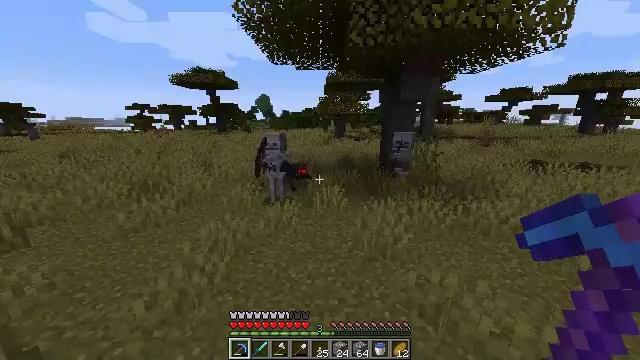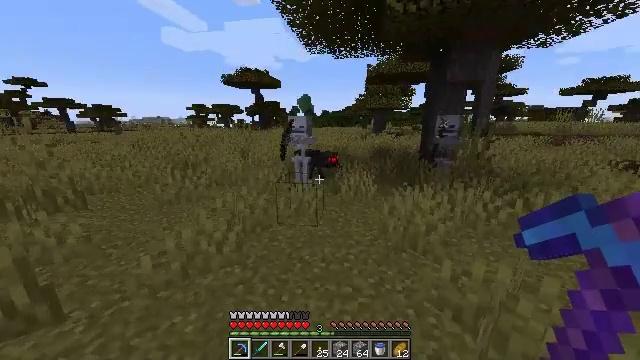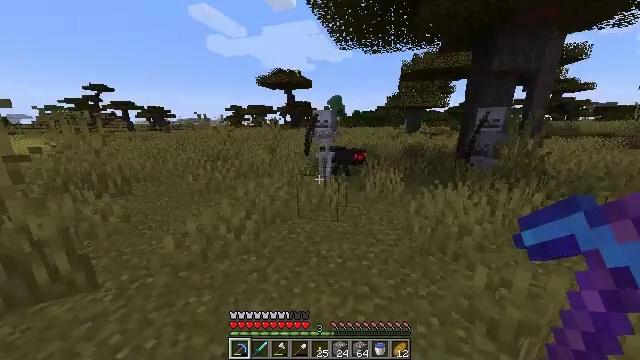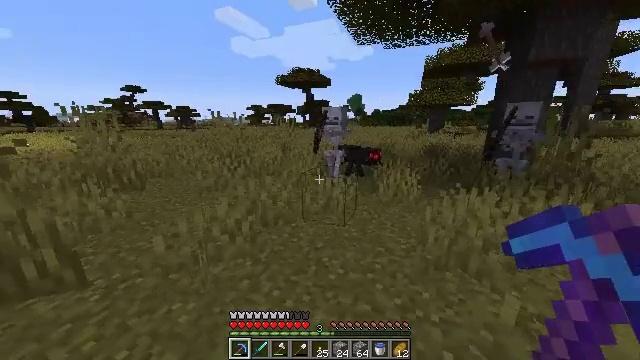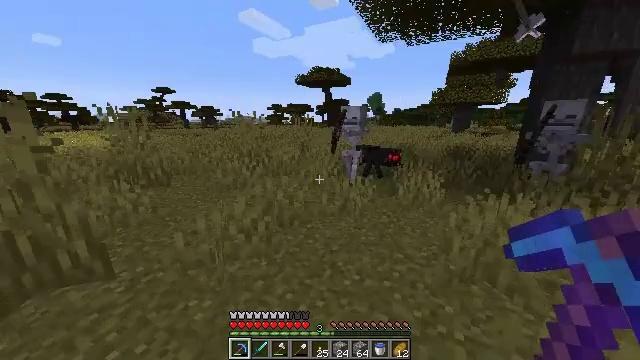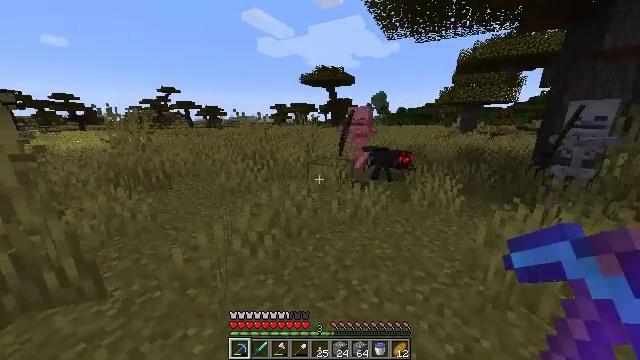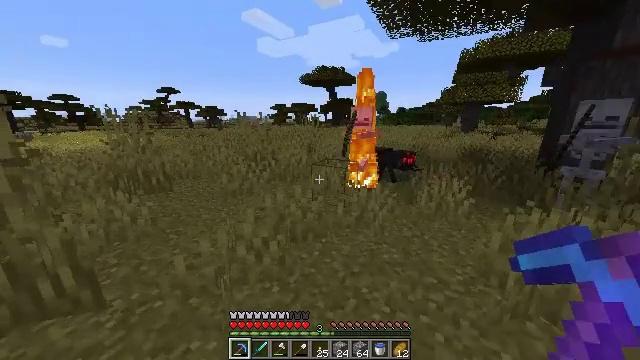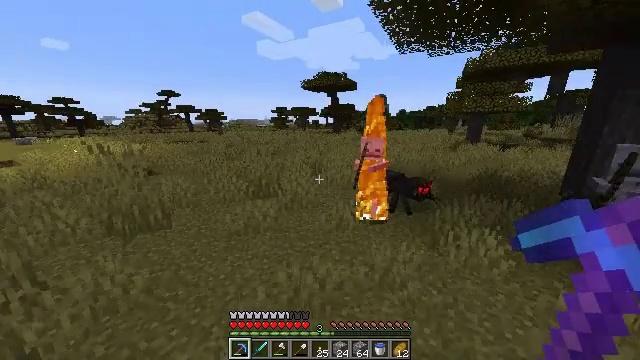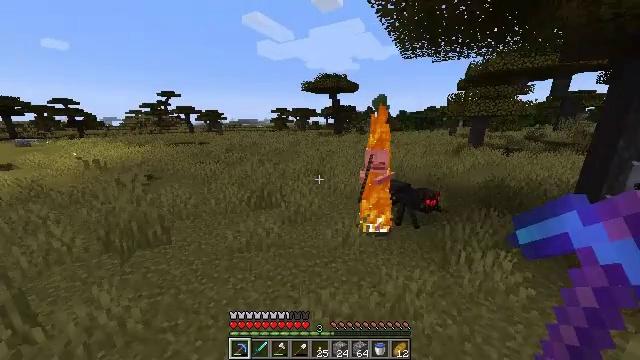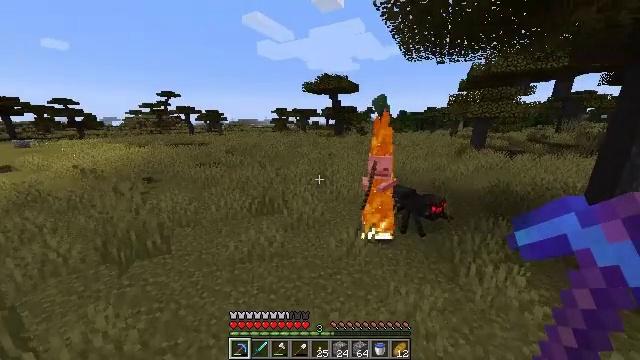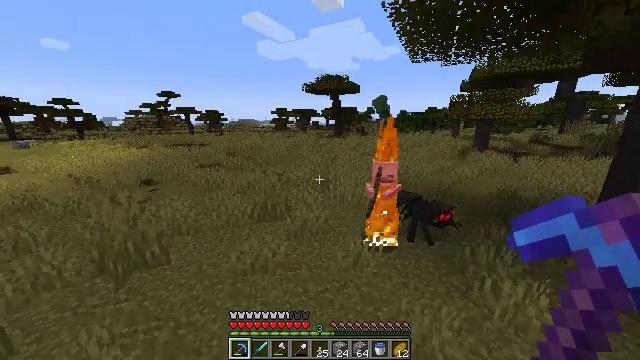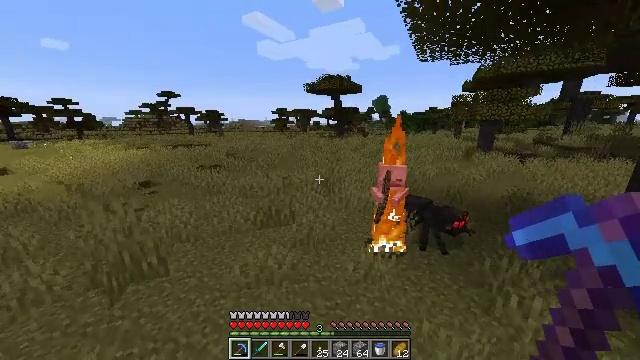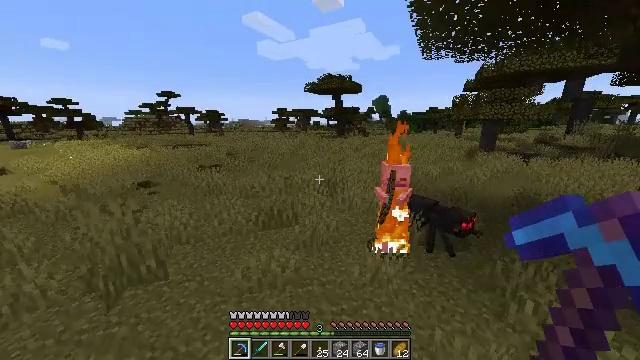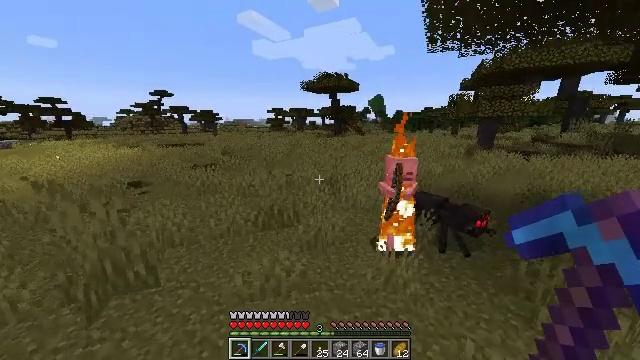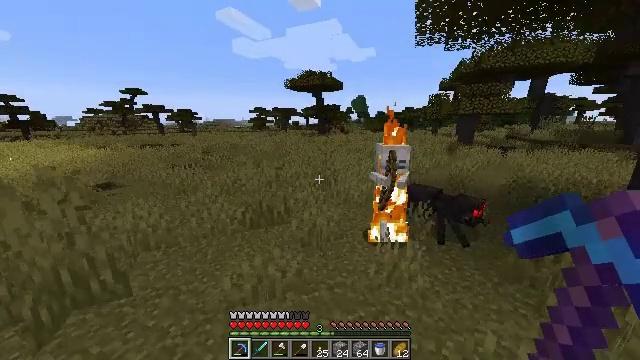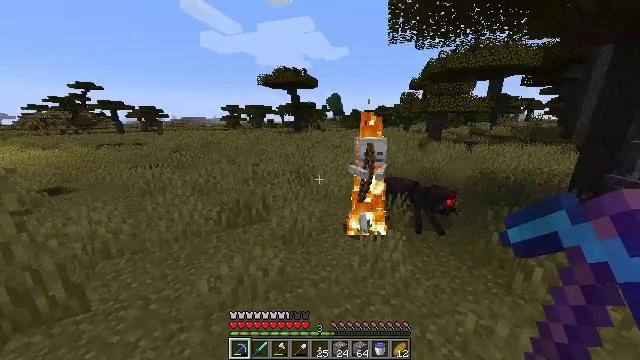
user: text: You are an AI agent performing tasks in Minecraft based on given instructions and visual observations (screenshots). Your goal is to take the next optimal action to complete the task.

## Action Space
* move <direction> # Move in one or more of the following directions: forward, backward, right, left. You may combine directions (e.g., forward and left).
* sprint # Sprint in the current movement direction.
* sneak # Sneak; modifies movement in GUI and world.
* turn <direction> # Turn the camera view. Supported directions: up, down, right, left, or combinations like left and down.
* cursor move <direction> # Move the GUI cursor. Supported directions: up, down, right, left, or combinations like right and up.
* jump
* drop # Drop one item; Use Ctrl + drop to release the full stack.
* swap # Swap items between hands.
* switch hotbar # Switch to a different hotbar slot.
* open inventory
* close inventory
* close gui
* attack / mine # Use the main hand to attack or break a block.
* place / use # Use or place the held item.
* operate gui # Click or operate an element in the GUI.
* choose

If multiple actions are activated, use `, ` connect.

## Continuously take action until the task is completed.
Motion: motion action
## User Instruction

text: Harvest tall grass for seeds.
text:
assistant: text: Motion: move forward and move left, turn left
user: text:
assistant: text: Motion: move forward and move left, turn left
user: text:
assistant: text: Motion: move forward and move left, turn left
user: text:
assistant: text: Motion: move forward and move left, turn left
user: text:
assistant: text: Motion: move forward and move left
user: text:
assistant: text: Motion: move forward and move left, jump
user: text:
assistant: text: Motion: move forward and move left, jump
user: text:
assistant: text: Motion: move forward and move left, jump
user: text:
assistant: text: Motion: move forward and move left, jump
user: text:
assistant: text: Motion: move forward and move left
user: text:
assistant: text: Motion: move forward and move left
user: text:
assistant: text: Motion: move forward and move left
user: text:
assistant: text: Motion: move forward and move left, turn right
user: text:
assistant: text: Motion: move forward and move left, turn right
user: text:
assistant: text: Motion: move forward and move left, turn right
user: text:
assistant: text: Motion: move forward and move left, turn right and down
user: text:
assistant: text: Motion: move left, turn right
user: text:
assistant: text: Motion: move left, turn right
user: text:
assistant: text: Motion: move left, turn right, switch to hotbar 2
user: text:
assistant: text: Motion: move left, turn right, switch to hotbar 2
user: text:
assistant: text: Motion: move left, turn right
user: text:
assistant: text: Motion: move left
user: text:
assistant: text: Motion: move forward and move left, turn right and up
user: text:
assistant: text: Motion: move forward and move left, turn right
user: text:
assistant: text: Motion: move forward and move left, turn right and up
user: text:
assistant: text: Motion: move forward and move left, turn right and up
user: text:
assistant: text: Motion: move forward and move left, turn right and up
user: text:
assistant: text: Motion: move forward and move left
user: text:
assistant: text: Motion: move forward and move left, turn right
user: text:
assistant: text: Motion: move forward and move left, attack / mine